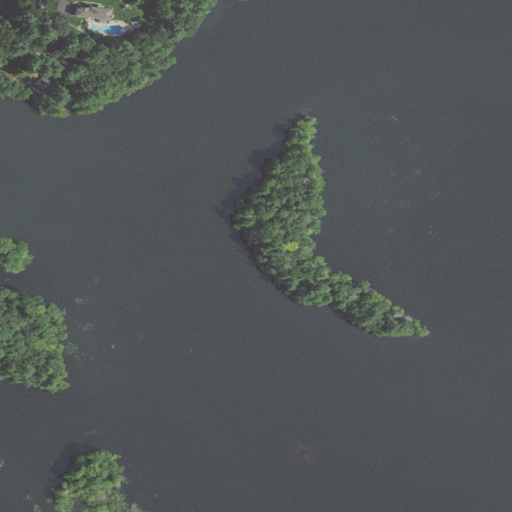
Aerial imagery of island in Massachusetts named Crescent Island containing open water, herbaceous wetlands, evergreen forest, mixed forest, woody wetlands, grassland, low intensity development, and open development